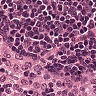
Metastatic tissue present: no